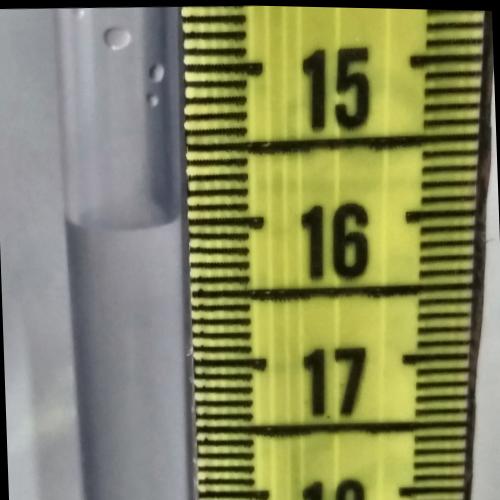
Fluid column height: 16.0 cm